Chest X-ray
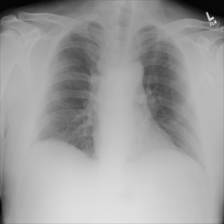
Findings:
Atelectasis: negative
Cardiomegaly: negative
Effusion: negative
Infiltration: negative
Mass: negative
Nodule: negative
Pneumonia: negative
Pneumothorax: negative
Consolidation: negative
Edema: negative
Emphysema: negative
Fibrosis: negative
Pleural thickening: negative
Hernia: negative